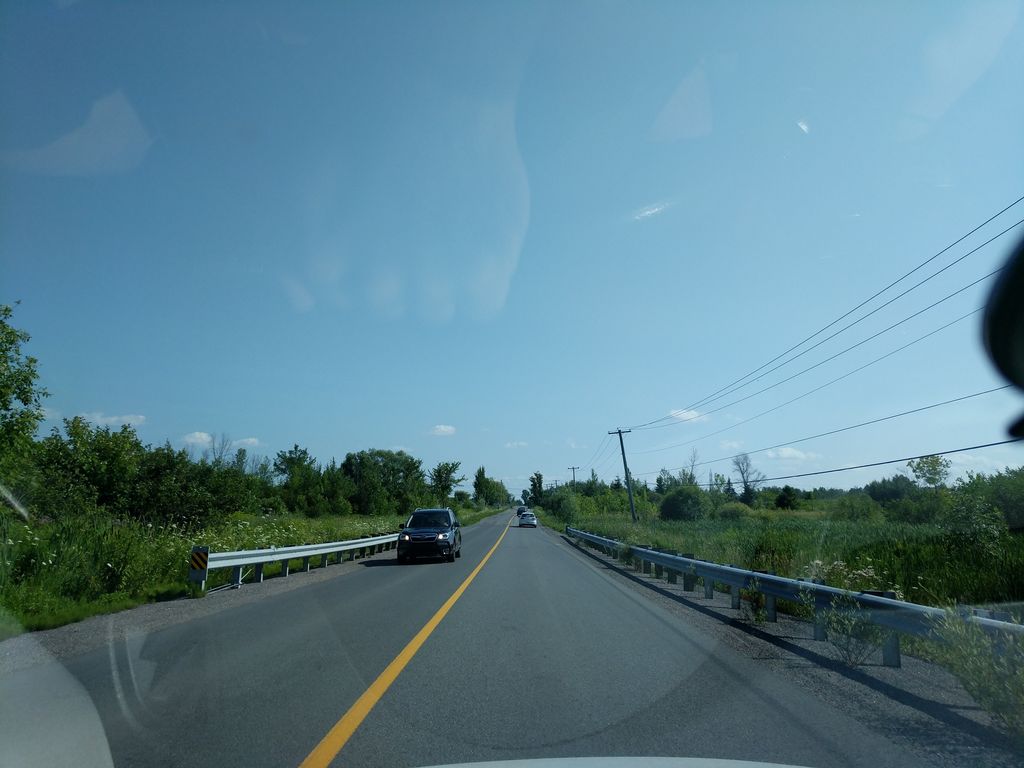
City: ottawa-gatineau